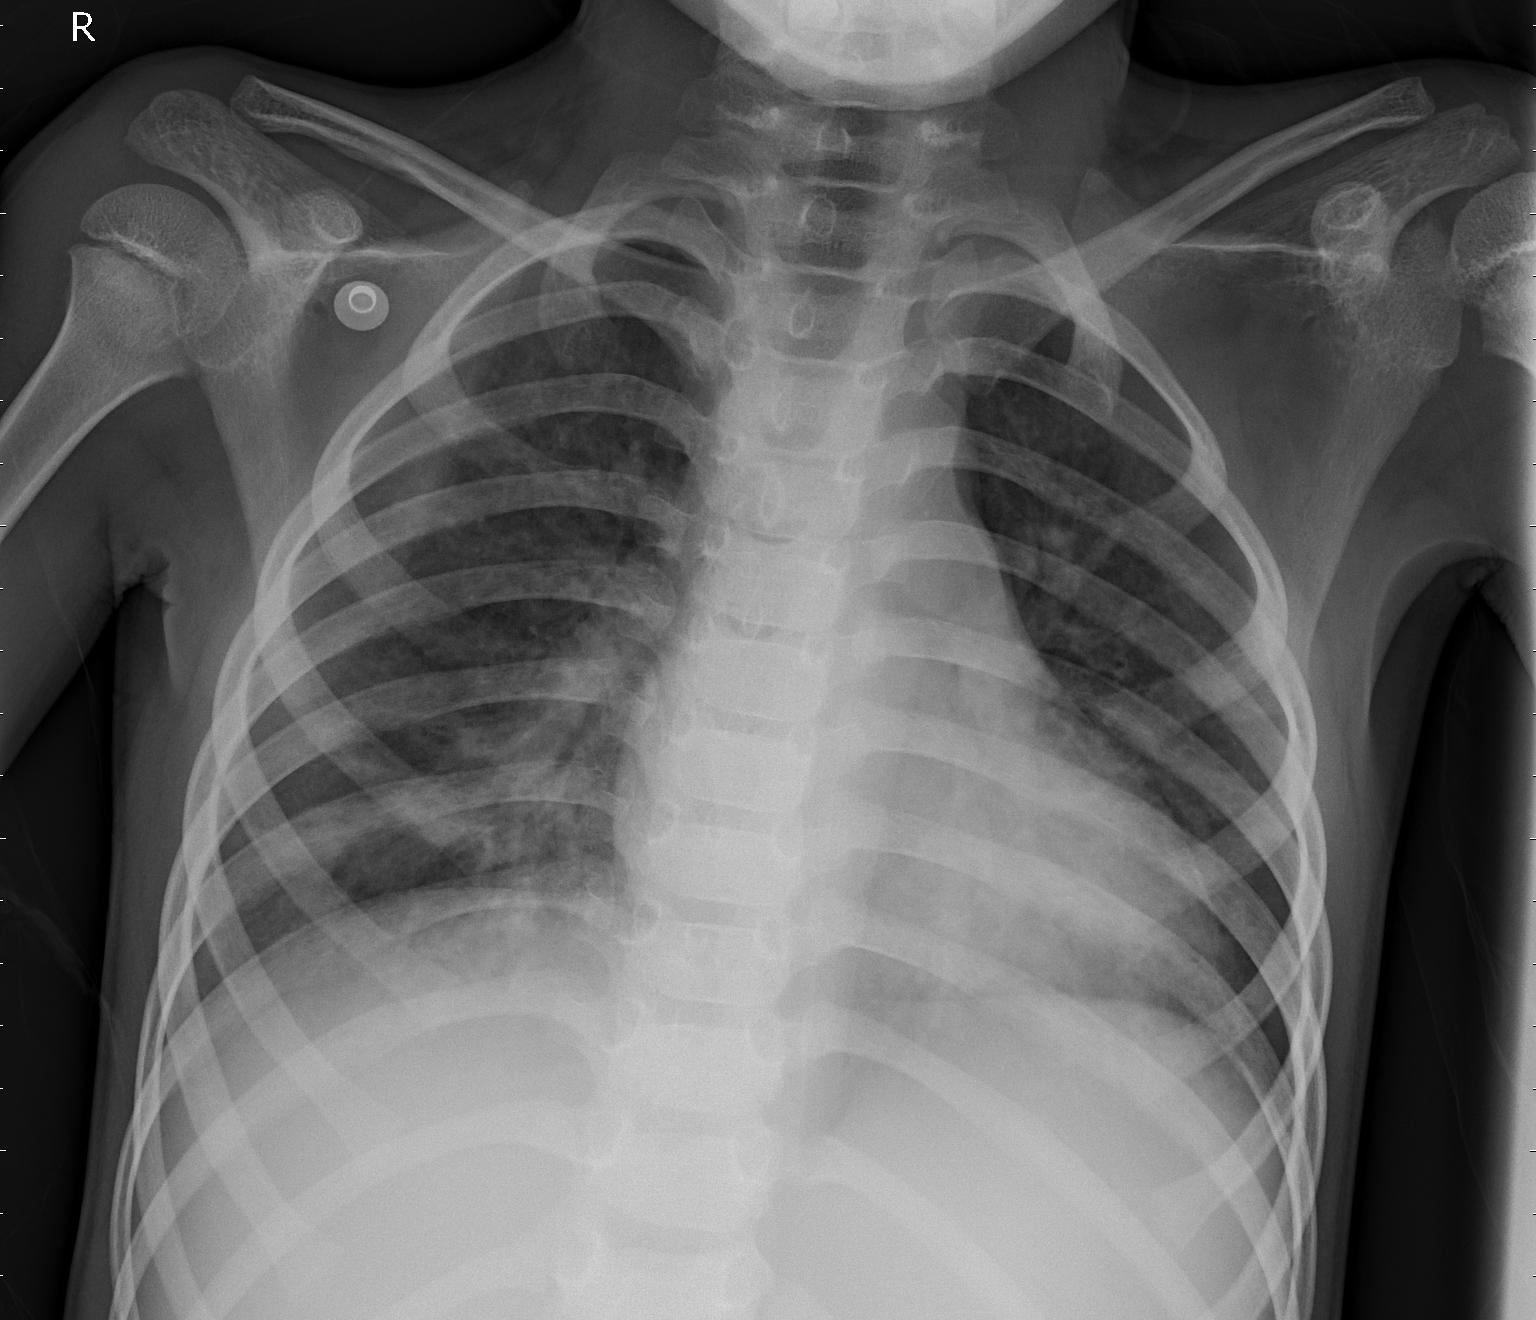
Diagnosis: PNEUMONIA